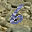
Label: 6